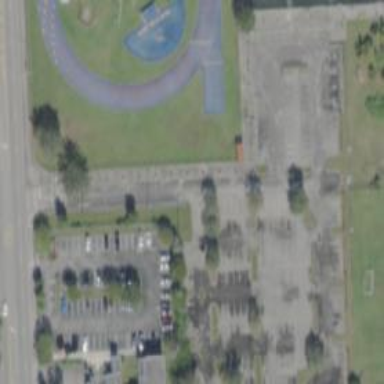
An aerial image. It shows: School.